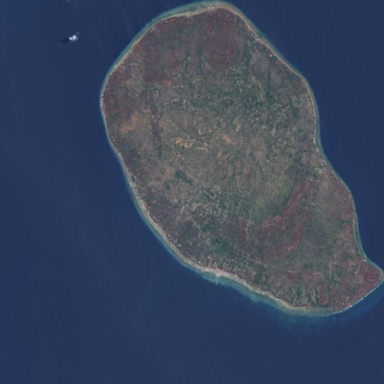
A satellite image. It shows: Island with natural coastline.